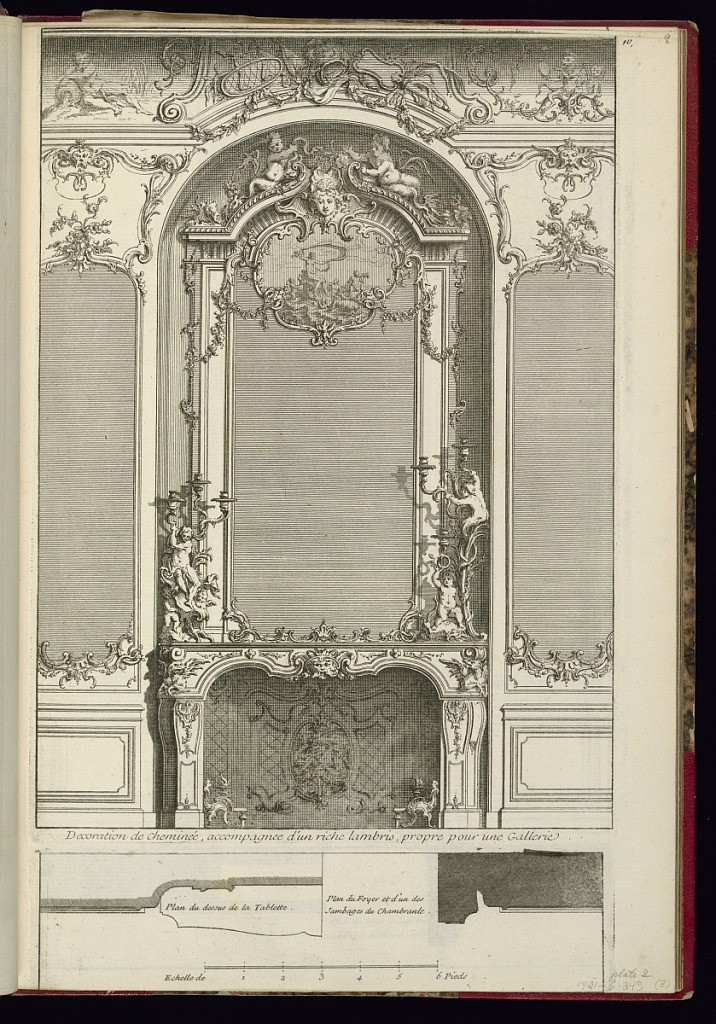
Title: Chimneypiece Design with Decorated Panels, Suitable for a Gallery
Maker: Jacques-François Blondel, French, 1705–1774
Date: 1737-1742
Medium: Etching and engraving on laid paper
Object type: Print
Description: Richly decorated chimneypiece design with an over-mantle mirror as well as mirrors on the side panels. The side panels are carved with scroll ornamentation on the top and bottom; the top scrolls fuse with flowers and sprays of leaves, and a grotesque winged animal-head mascaron above the flowers. The frieze above the inset chimneypiece features an old man reclining on the ground against an overturned vase (a mythological river god) at the left, a trophy with a helmet and flag in the center, and a singerie (two monkeys, one playing the tambourine), at the right. The chimneypiece is set into the wall. It is richly ornamented with firedogs, carving on the mantle, at the center of which is a mascaron; on the mantle are two candelabra with figures (including putti, herms, and young men) spiraling around the forms, made of scrolls and leaves. There is a panel at the top of the mirror depicting a woman riding on a shell, surrounded by tritons in the water (a mythological Triumph of Venus). The top frame of the mirror has a mascaron at the broken pediment, on top of which sit two young tritons, the one on the left holding a snake. Below the title is a horizontal cross section inscribed, from left to right, "Plan du dessus de la Tablette," "Plan du Foyer et d'un des / Jambages du Chambranle". This section of the plate also features a scale of 6 French feet ("Echelle de 6 Pieds"). The plate is not numbered or signed and has been cut down.